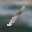
Label: 1